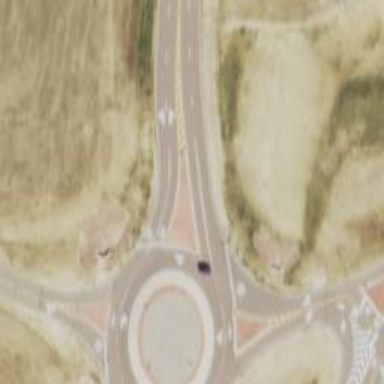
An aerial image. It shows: Roundabout at tertiary road junction.